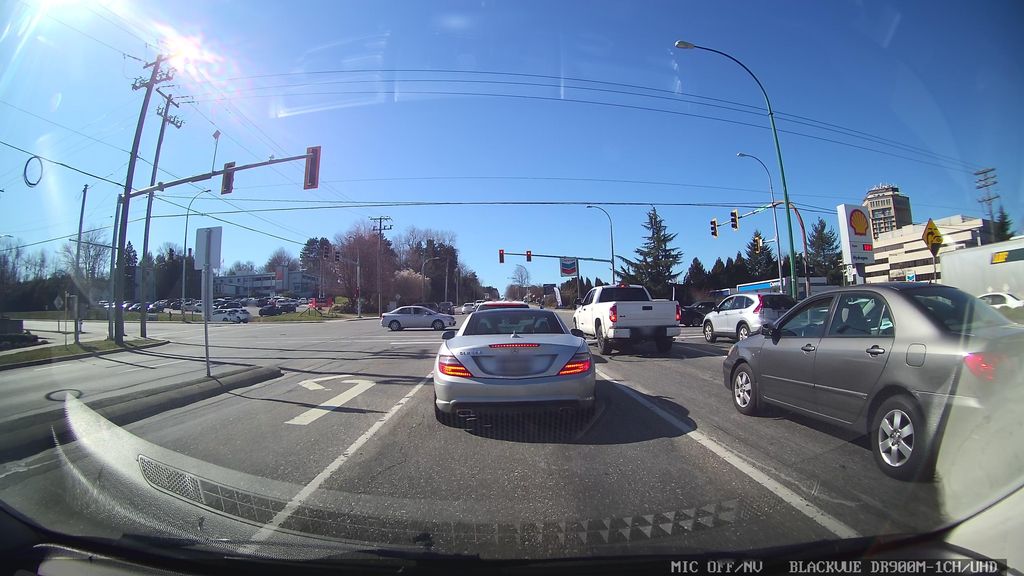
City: vancouver